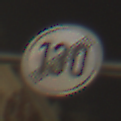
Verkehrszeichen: EndeGeschwindigkeit130
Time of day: Night
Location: Outdoor (Urban)
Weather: Clear
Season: NotSpecified
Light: Artificial